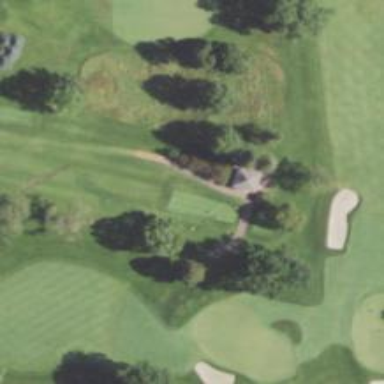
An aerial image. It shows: Path for both roads and golfers.